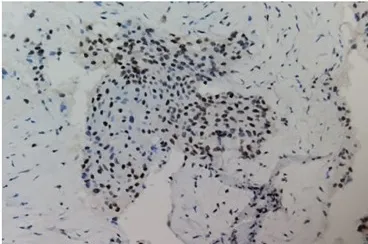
Immunohistochemistry of MMR proteins. PMS2.
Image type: pathology (immunostaining)